Question: I have two divs that each contain input elements that hold data that are very different from each other. Each div is dependent on a value from a select element. When a user chooses a value from one div, that particular input element in that div is getting disabled. However, the issue I am facing is that at any given time only one input element from each is disabled. Since they hold different information it interferes with the logic.
Here's the code for the first div.
'''
$.getJSON('/ResidentialBuilding/getYear', function (data) {
$.each(data, function (index, value) {
$("#standards").append('<input type="checkbox" value="' + value.year + '"' + 'id="' + value.year + '">' + "<span>" + value.year + "</span>" + '</input><br>');
});
});
$("#ResidentialStandardYear").change(function () {
standardValue = $("#ResidentialStandardYear").val();
console.log(standardValue);
if (standardValue == $("#" + standardValue).attr('id')) {
$('#' + standardValue).attr('disabled', true);
$('input[type=checkbox]').not('#' + standardValue).attr('disabled', false);
}
});
'''
Here's the code for the second div
'''
$("#ResidentialStandardPeriod").change(function () {
period = $("#ResidentialStandardPeriod").val();
console.log(period);
if (period == $('#' + period).attr('id')) {
$('#' + period).attr('disabled', true);
$('input[type=checkbox]').not('#' + period).attr('disabled', false);
}
});
'''

As the image shows, 2003 and 1 year are selected. However, in the first div 2003 is enabled which should be disabled. What exactly is the bug here?
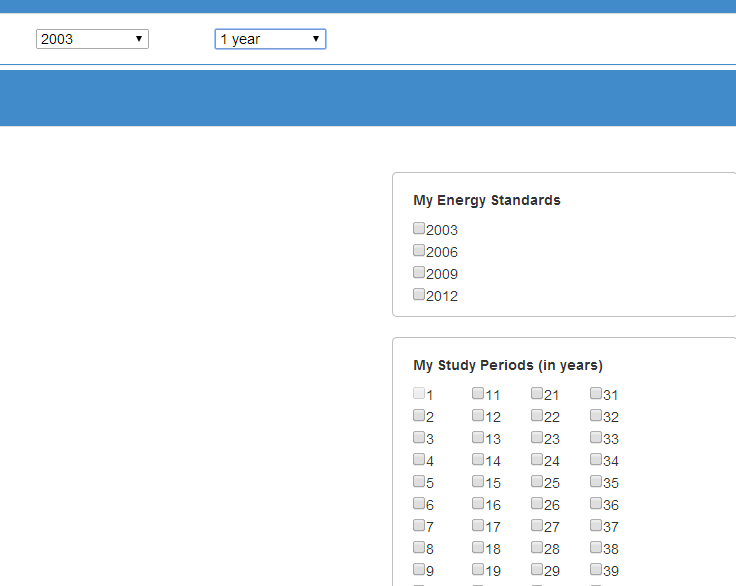
Answer: The line
'''
$('input[type=checkbox]').not('#' + standardValue).attr('disabled', false);
'''
enables other checkboxes, not just the ones in the current DIV. You need to restrict it to the corresponding DIV. Give the DIVs around the checkboxes IDs, and refer to those in the change handlers.
'''
<div id="standardCB">
<input type="checkbox" id="2003" value="2003">2003</input>
<br>
<input type="checkbox" id="2006" value="2006">2006</input>
<br>
</div>
<div id="periodCB">
<input type="checkbox" id="1" value="1">1</input>
<br>
<input type="checkbox" id="2" value="2">2</input>
<br>
</div>
$("#standard").change(function () {
stdval = $(this).val();
console.log(stdval);
if (stdval == $('#' + stdval).attr('id')) {
$('#' + stdval).attr('disabled', true);
$("#standardCB").find('input[type=checkbox]').not('#'+stdval).attr('disabled', false);
}
});
$('#period').change(function(){
periodval = $(this).val();
if (periodval == $('#'+periodval).attr('id')){
$('#'+periodval).attr('disabled',true);
$("#periodCB").find('input[type=checkbox]').not('#'+periodval).attr('disabled',false);
}
});
'''
<URL>